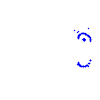
Particle: proton